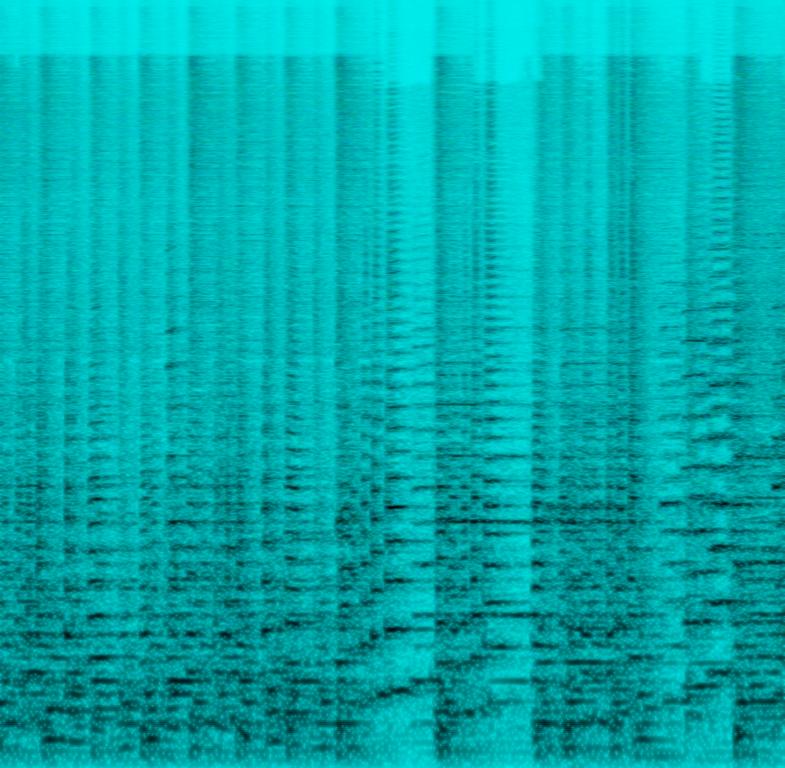
This is a live performance of a polka music piece. It is being performed by a wind orchestra. The main melody is being performed by the tuba. There is a lively, cheerful atmosphere to this piece. It could be used as an accompaniment piece for a European folk dance course.